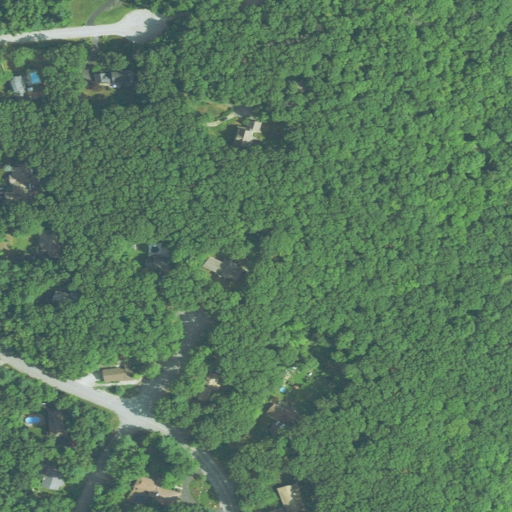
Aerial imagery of mountain in Rhode Island named Forge Hill containing deciduous forest, medium intensity development, mixed forest, low intensity development, open development, and grassland